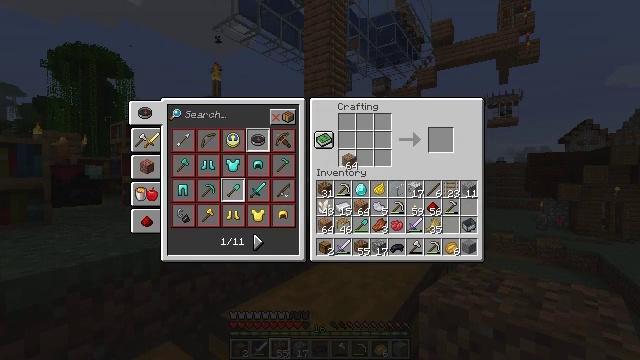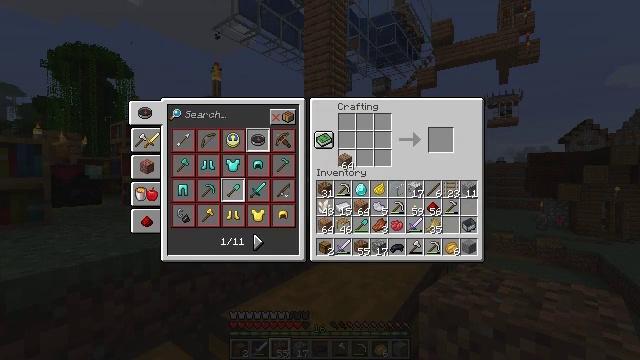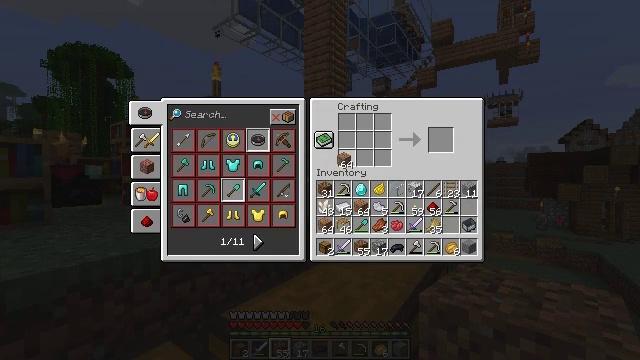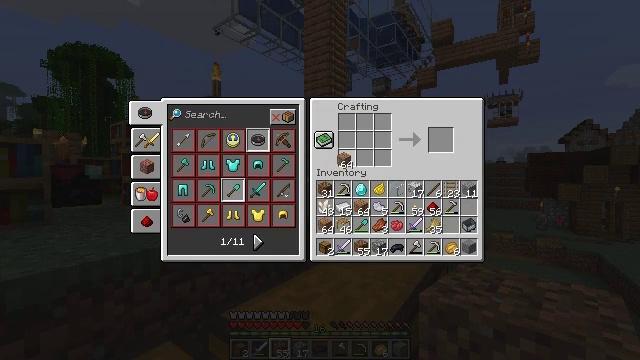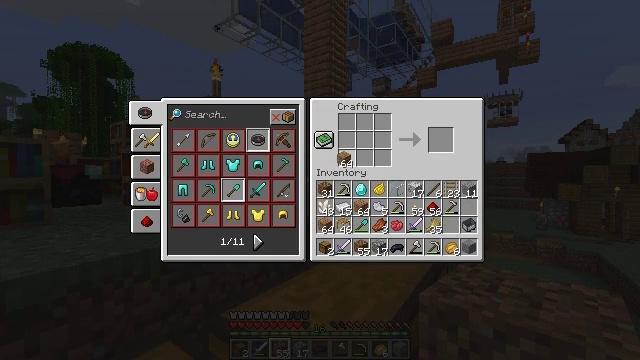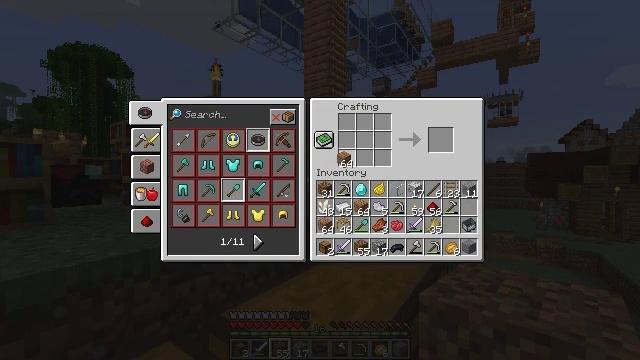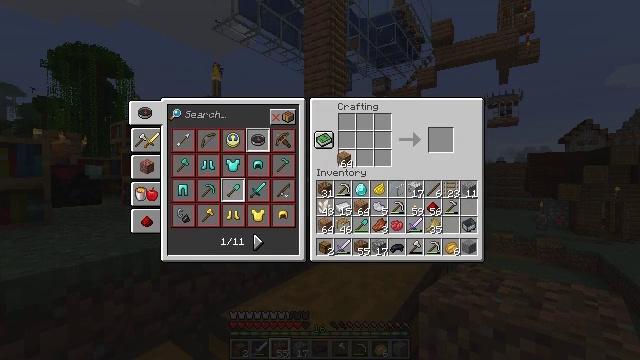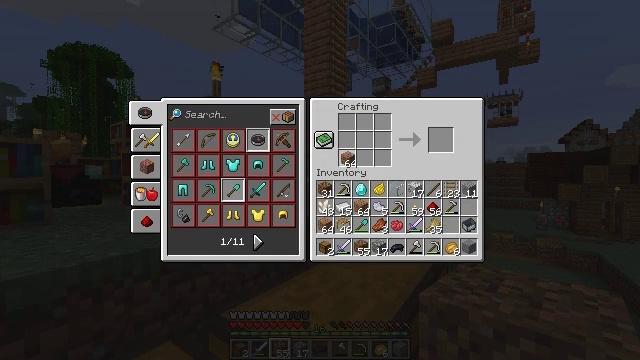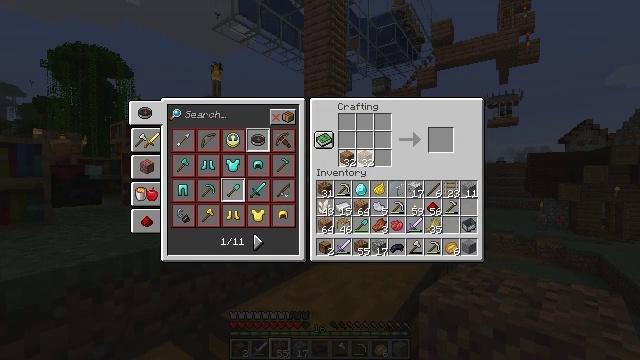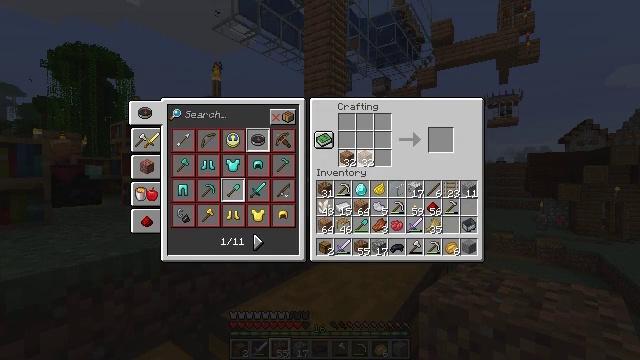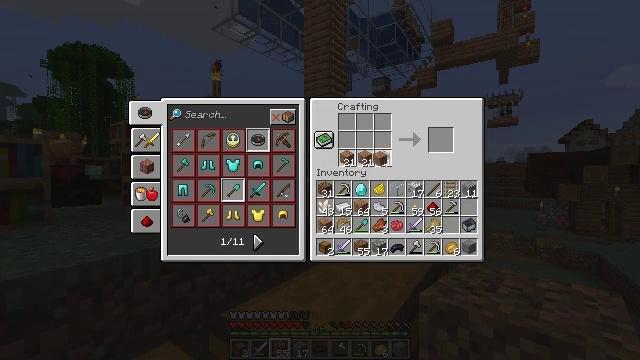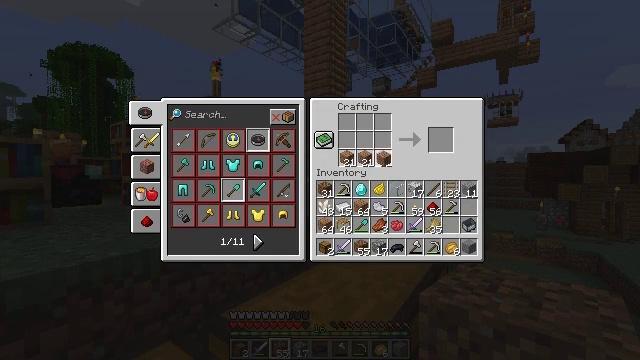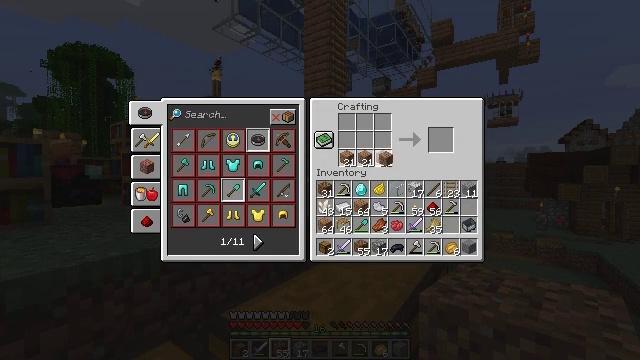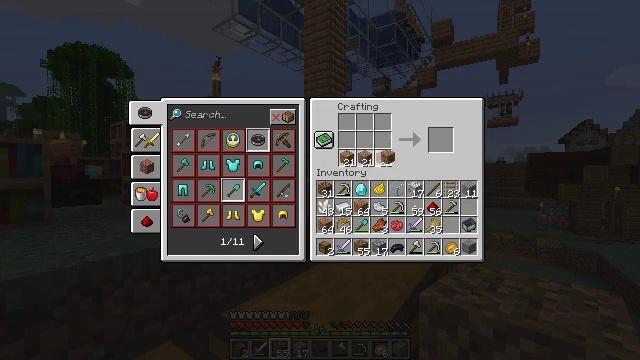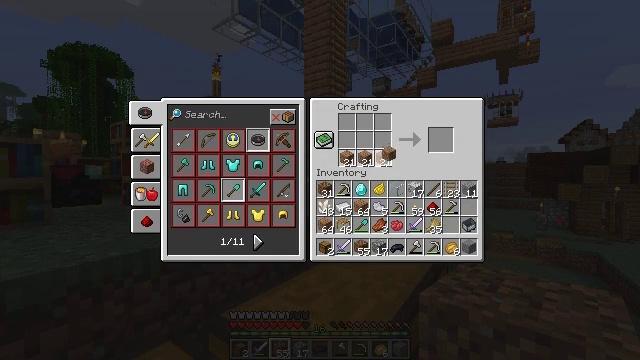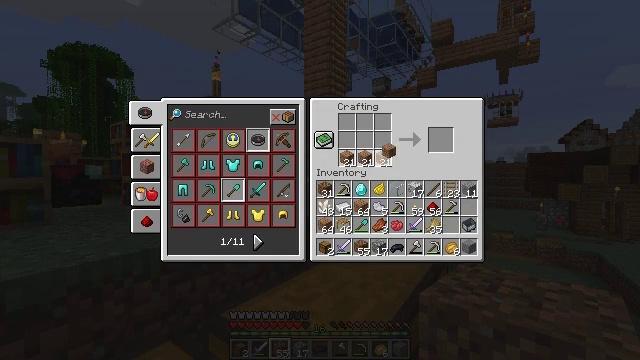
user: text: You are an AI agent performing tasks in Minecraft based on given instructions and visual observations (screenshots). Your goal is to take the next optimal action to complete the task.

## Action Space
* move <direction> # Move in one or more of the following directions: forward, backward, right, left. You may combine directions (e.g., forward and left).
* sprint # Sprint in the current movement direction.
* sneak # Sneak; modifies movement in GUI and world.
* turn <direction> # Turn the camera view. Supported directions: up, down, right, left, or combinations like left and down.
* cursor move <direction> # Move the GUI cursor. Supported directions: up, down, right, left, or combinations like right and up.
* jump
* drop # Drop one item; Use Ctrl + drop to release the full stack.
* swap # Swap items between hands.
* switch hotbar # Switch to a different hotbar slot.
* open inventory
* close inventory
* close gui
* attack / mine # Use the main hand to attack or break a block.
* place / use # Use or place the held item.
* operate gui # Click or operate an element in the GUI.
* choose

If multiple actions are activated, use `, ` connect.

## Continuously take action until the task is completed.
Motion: motion action
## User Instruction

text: Use the crafting table to make a jungle trapdoor.
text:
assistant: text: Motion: sneak
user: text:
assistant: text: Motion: sneak
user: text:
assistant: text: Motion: sneak
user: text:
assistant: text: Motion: sneak
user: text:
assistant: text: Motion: sneak, operate gui
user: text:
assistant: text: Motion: sneak, operate gui
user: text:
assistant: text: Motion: sneak, operate gui
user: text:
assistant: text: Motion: sneak, cursor move right, operate gui
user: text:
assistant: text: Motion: sneak, cursor move right, operate gui
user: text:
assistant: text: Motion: sneak, cursor move right, operate gui
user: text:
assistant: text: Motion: sneak, operate gui
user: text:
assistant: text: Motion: sneak, operate gui
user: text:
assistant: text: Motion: sneak, operate gui
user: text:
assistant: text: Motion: sneak, operate gui
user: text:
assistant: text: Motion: sneak, operate gui
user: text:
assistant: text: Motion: sneak, operate gui
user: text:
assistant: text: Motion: sneak, operate gui
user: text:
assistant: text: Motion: sneak, operate gui
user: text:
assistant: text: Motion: sneak, operate gui
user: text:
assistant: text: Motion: sneak, operate gui
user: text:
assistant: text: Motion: sneak, operate gui
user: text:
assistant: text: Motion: sneak, operate gui
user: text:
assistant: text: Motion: sneak, operate gui
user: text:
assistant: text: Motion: sneak, cursor move left, operate gui
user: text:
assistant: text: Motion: sneak, cursor move left, operate gui
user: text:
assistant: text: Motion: sneak, operate gui
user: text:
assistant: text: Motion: sneak, operate gui
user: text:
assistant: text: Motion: sneak, operate gui
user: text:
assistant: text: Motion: sneak, operate gui
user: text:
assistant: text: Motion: sneak, operate gui